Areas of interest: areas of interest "Sport and cultural"
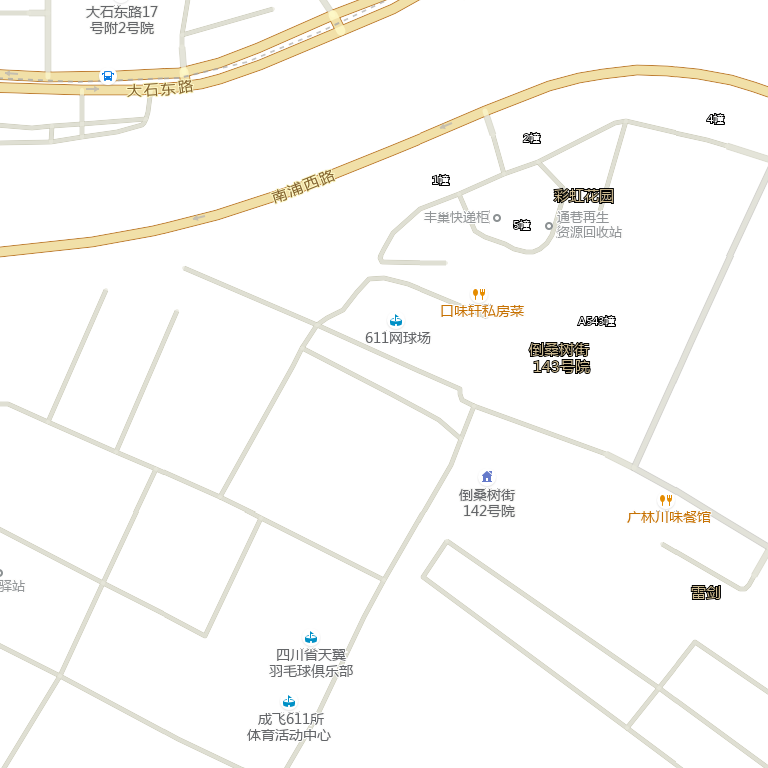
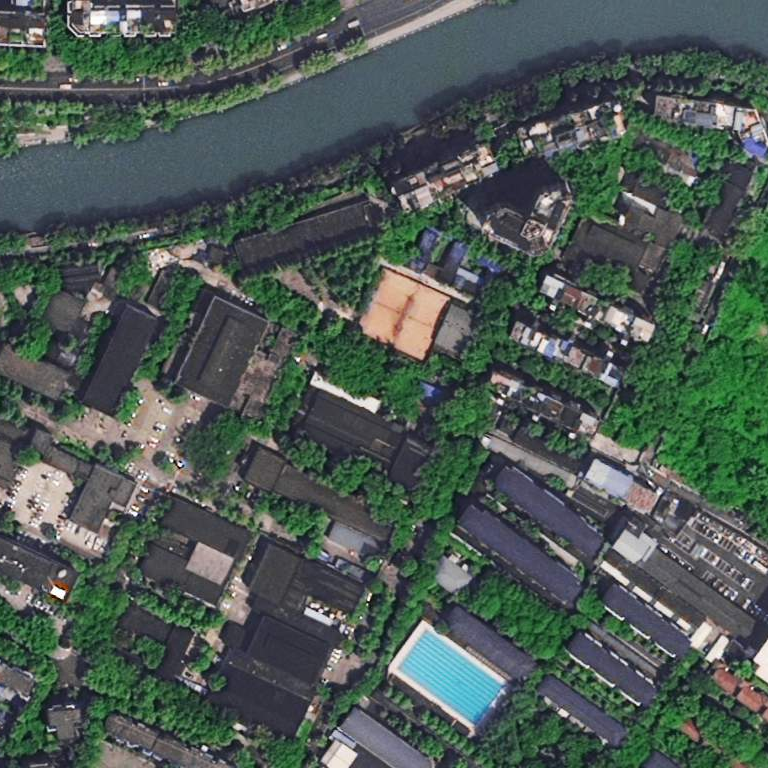